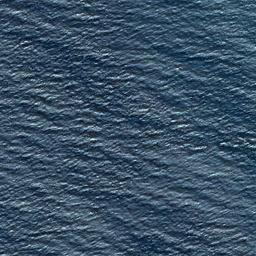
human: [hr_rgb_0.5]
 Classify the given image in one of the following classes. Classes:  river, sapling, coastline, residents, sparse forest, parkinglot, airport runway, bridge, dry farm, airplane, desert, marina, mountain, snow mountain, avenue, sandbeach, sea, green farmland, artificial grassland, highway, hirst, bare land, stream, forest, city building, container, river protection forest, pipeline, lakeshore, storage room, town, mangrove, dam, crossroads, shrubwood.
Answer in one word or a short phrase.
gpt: sea